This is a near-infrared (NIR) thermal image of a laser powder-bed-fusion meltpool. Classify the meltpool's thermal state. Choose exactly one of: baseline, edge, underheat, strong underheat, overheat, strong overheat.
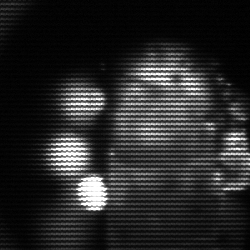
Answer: strong underheat